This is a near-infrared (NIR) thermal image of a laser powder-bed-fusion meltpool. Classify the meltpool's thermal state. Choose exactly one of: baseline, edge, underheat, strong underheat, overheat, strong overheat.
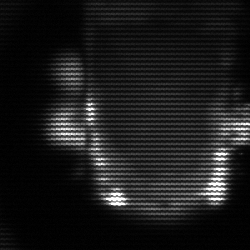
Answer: baseline